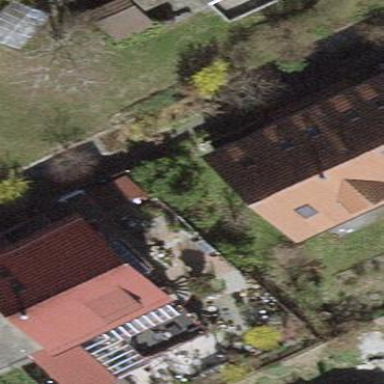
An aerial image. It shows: Building with tiled roof.